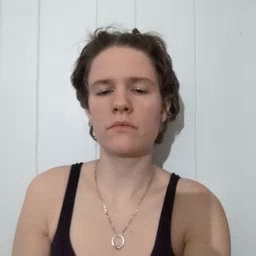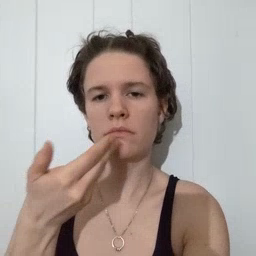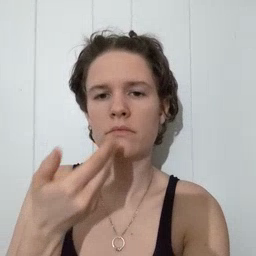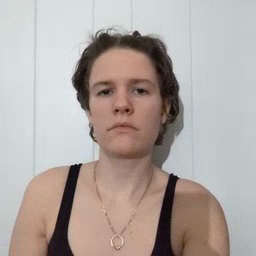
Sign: pizza